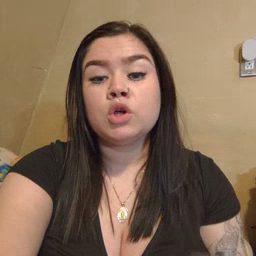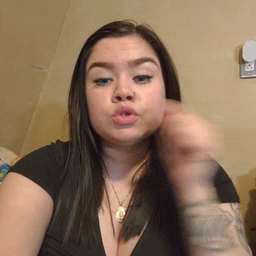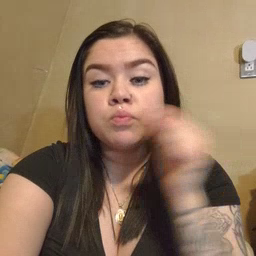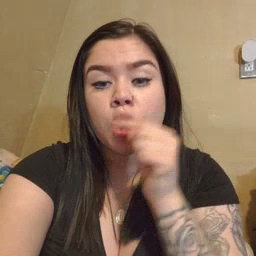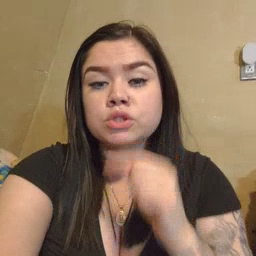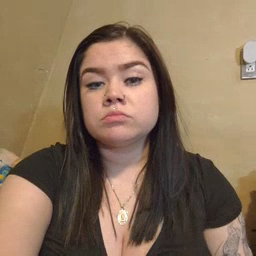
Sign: toothbrush